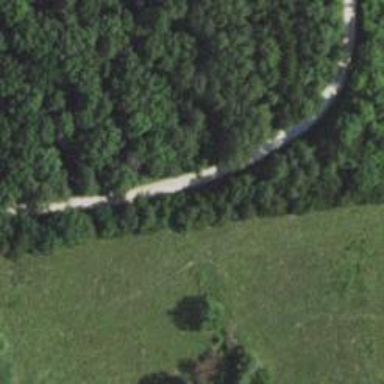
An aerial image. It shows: Unclassified road.